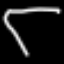
Label: diamond